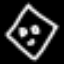
Label: diamond